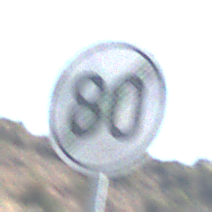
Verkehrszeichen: EndeGeschwindigkeit80
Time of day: Midday
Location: Outdoor (Nature)
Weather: Clear
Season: NotSpecified
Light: Natural